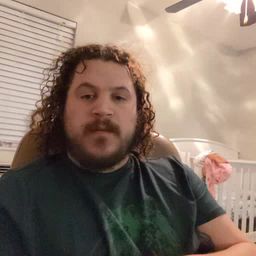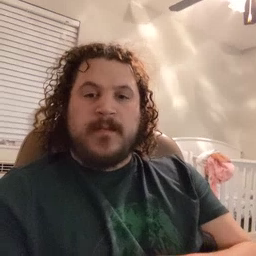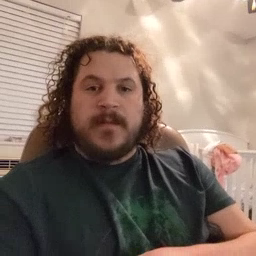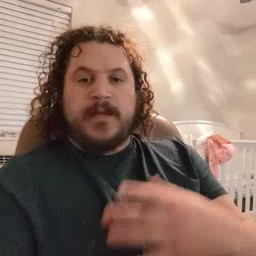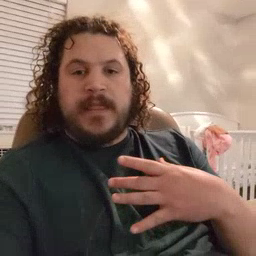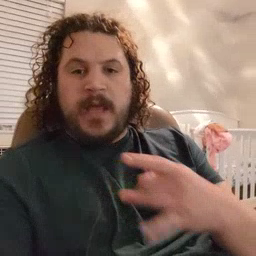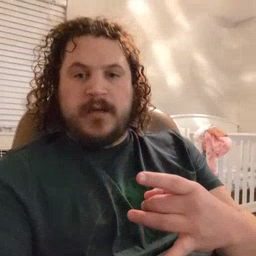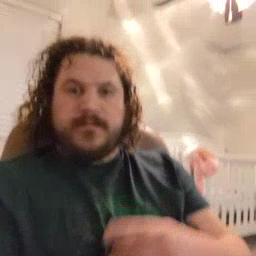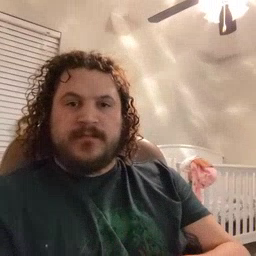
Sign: like